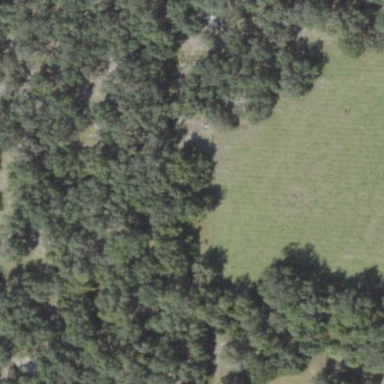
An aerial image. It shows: Mixed leaf woodland.